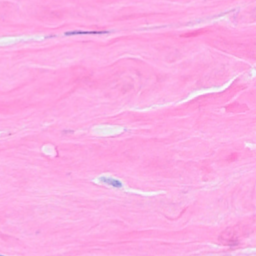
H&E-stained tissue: Breast